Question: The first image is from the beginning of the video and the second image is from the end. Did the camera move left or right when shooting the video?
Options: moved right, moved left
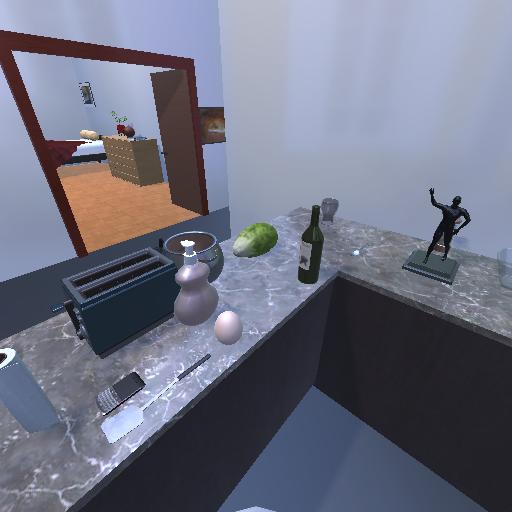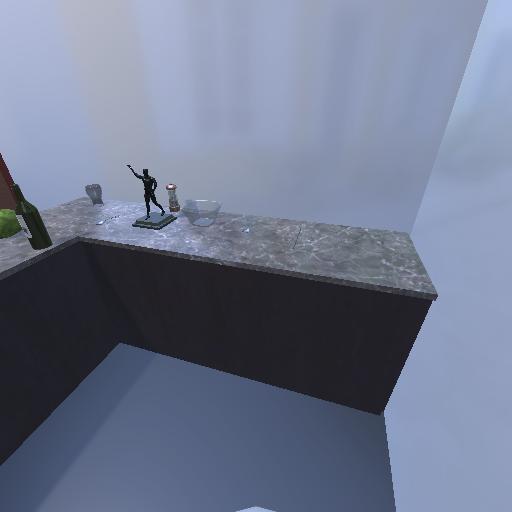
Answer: moved right